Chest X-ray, PA view. Patient: 67 years old, sex M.
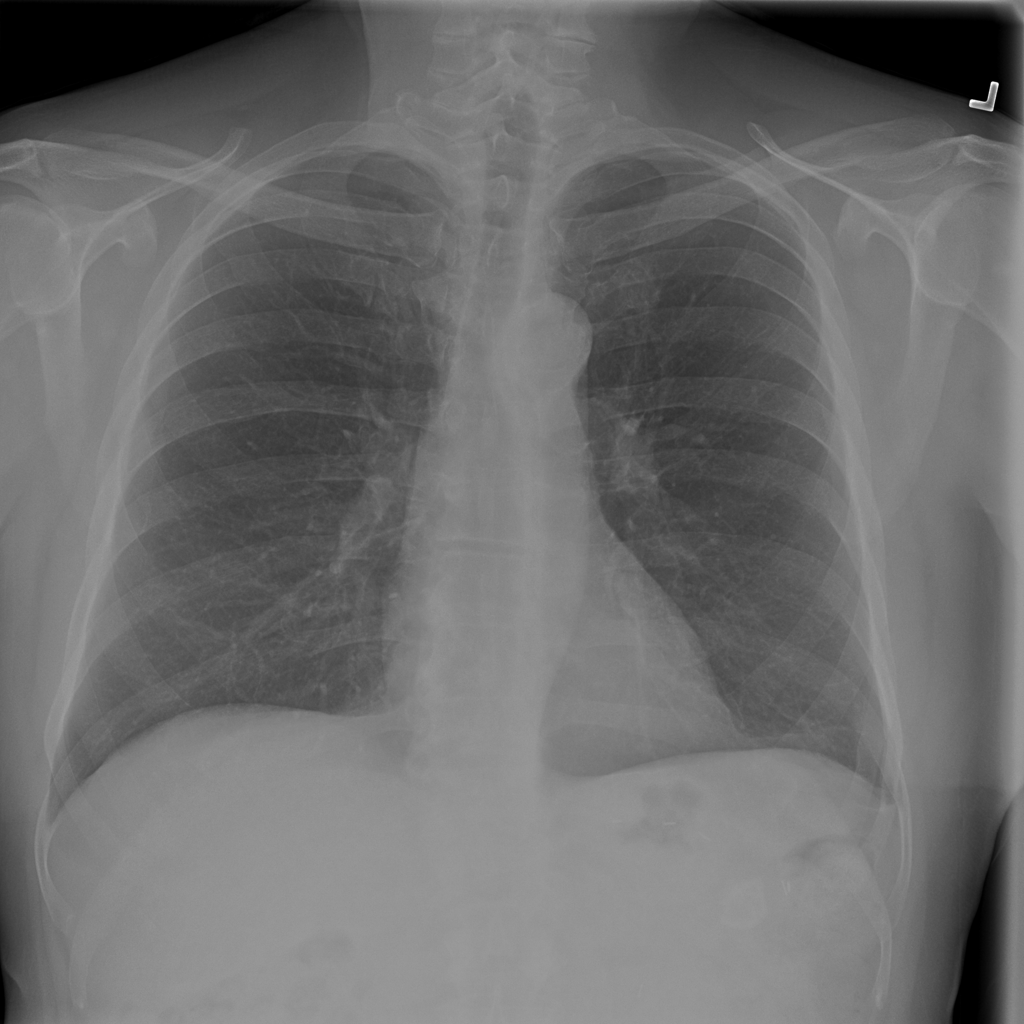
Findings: Infiltration